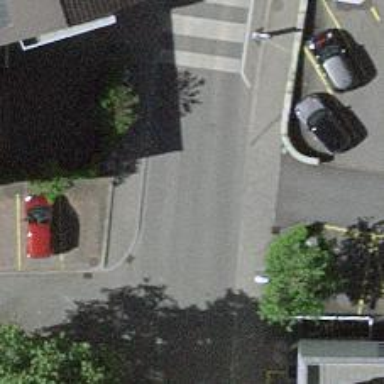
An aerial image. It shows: Residential road with asphalt surface and sidewalks on both sides.